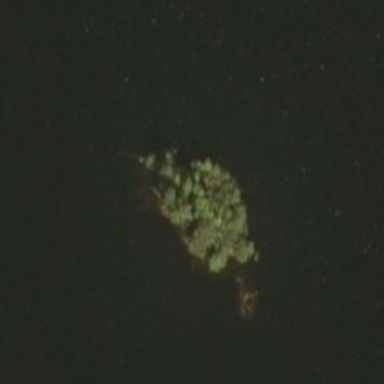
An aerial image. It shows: Islet.